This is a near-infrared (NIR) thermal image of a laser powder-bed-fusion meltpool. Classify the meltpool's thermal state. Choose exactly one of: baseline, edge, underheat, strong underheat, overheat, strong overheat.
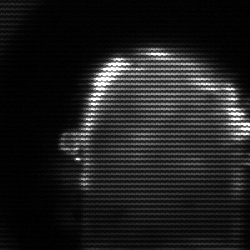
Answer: baseline